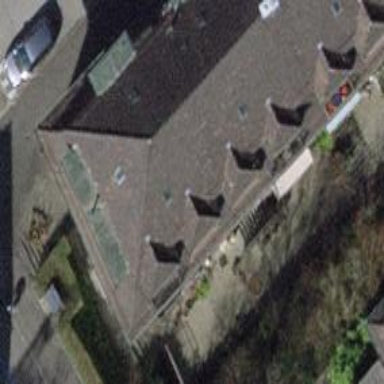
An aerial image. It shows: Beautiful apartment building with mansard roof.